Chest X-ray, AP view. Patient: 67 years old, sex M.
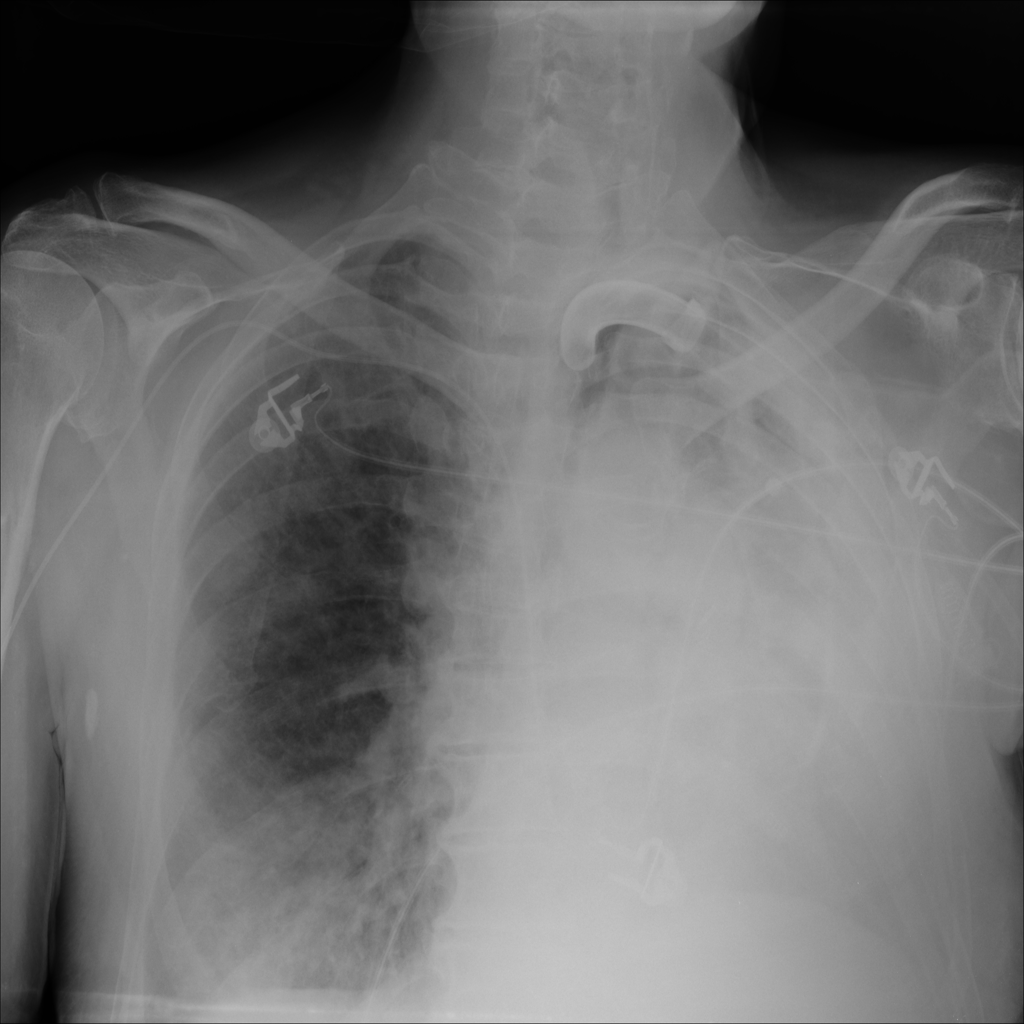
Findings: Effusion, Infiltration